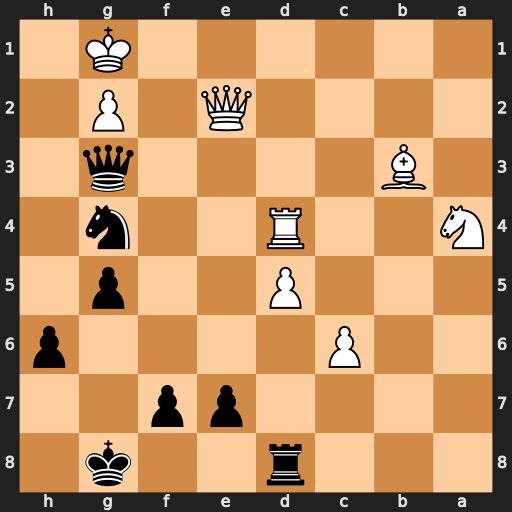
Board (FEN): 3r2k1/4pp2/2P4p/3P2p1/N2R2n1/1B4q1/4Q1P1/6K1
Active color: b
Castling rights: -
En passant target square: -
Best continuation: Qh2+ Kf1 Qh1#